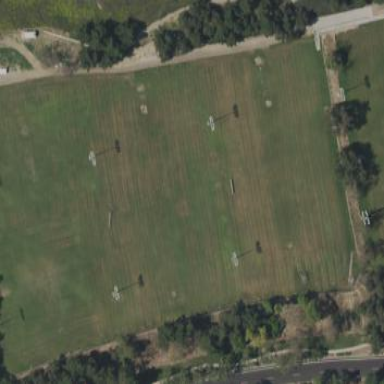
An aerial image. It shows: Recreational ground known as park.